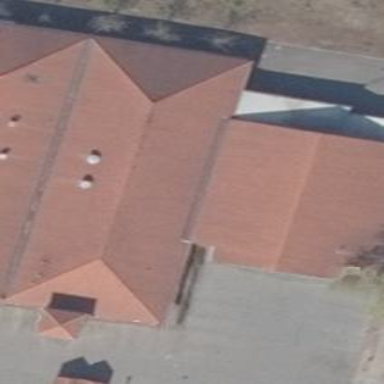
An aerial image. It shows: Retail building with hipped roof design.